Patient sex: M
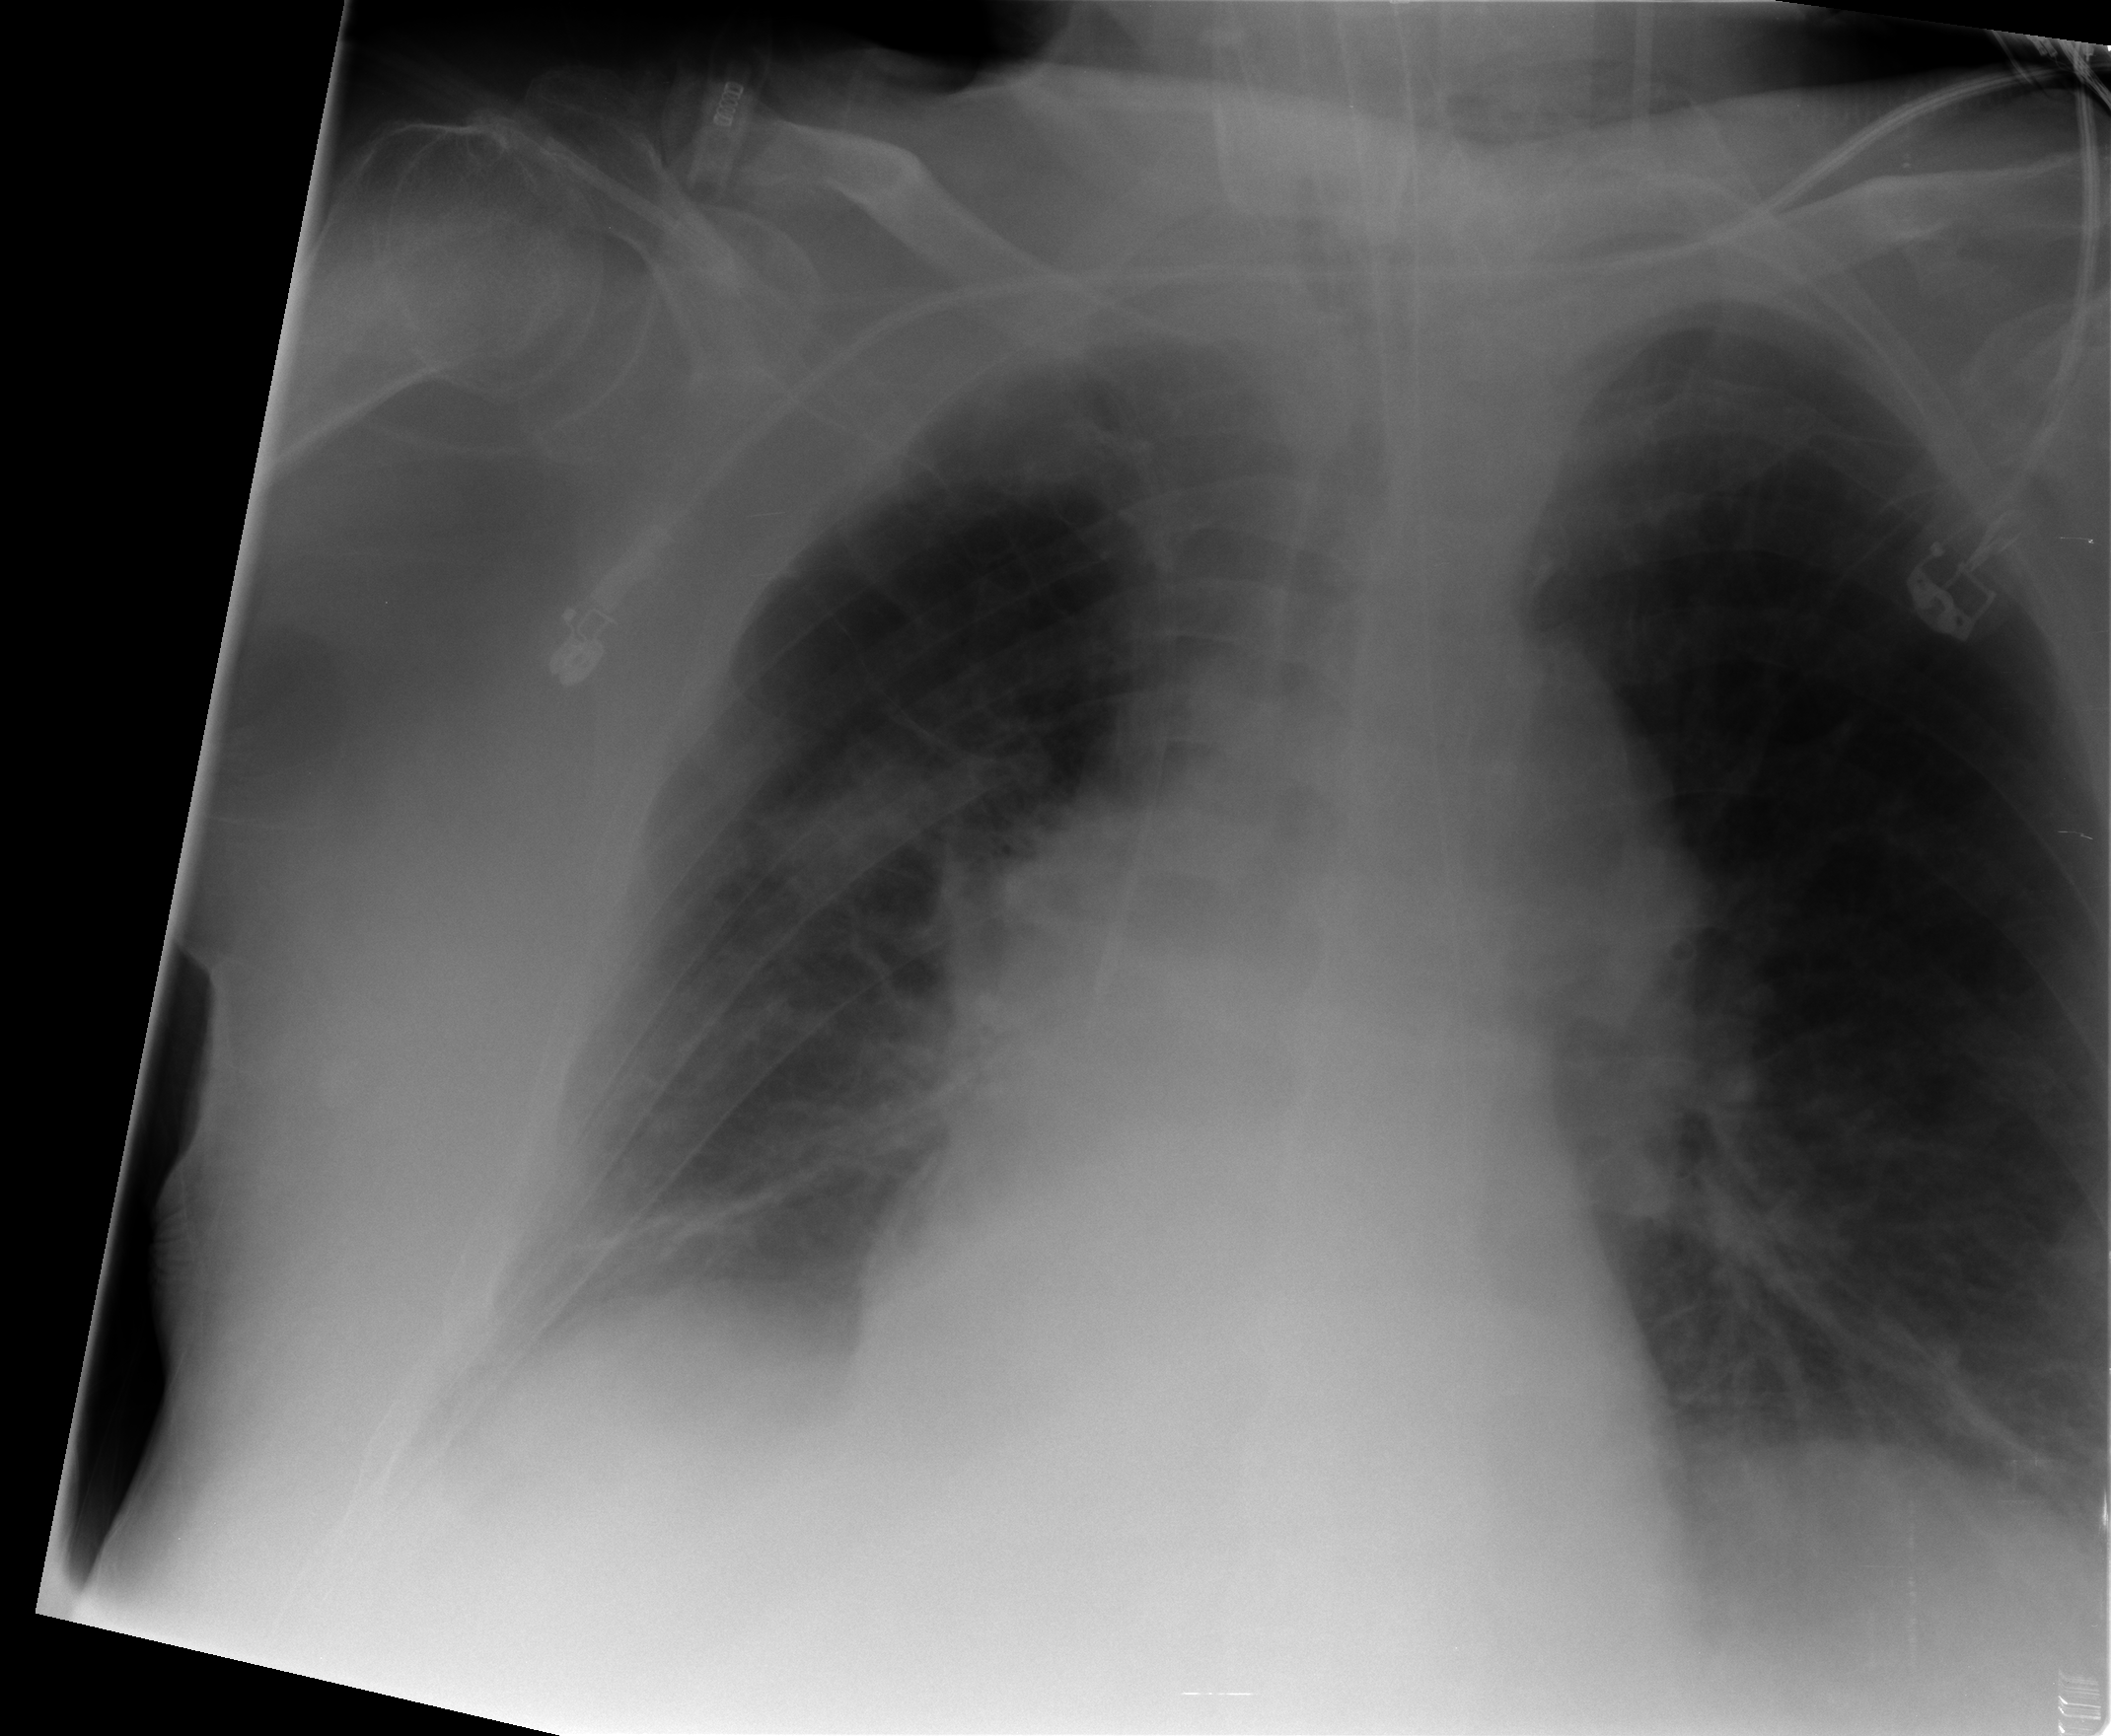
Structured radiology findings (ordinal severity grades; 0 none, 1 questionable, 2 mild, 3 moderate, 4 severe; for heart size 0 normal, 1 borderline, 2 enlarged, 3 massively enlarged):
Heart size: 0
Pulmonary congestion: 2
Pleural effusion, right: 0
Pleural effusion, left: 0
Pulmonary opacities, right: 2
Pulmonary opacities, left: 0
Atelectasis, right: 2
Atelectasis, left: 2